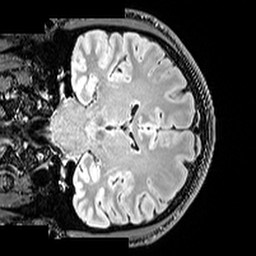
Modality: T2w
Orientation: coronal
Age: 37
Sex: male
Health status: healthy
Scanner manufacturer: siemens
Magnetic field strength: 3 T
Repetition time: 5 s
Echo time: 0.397 s